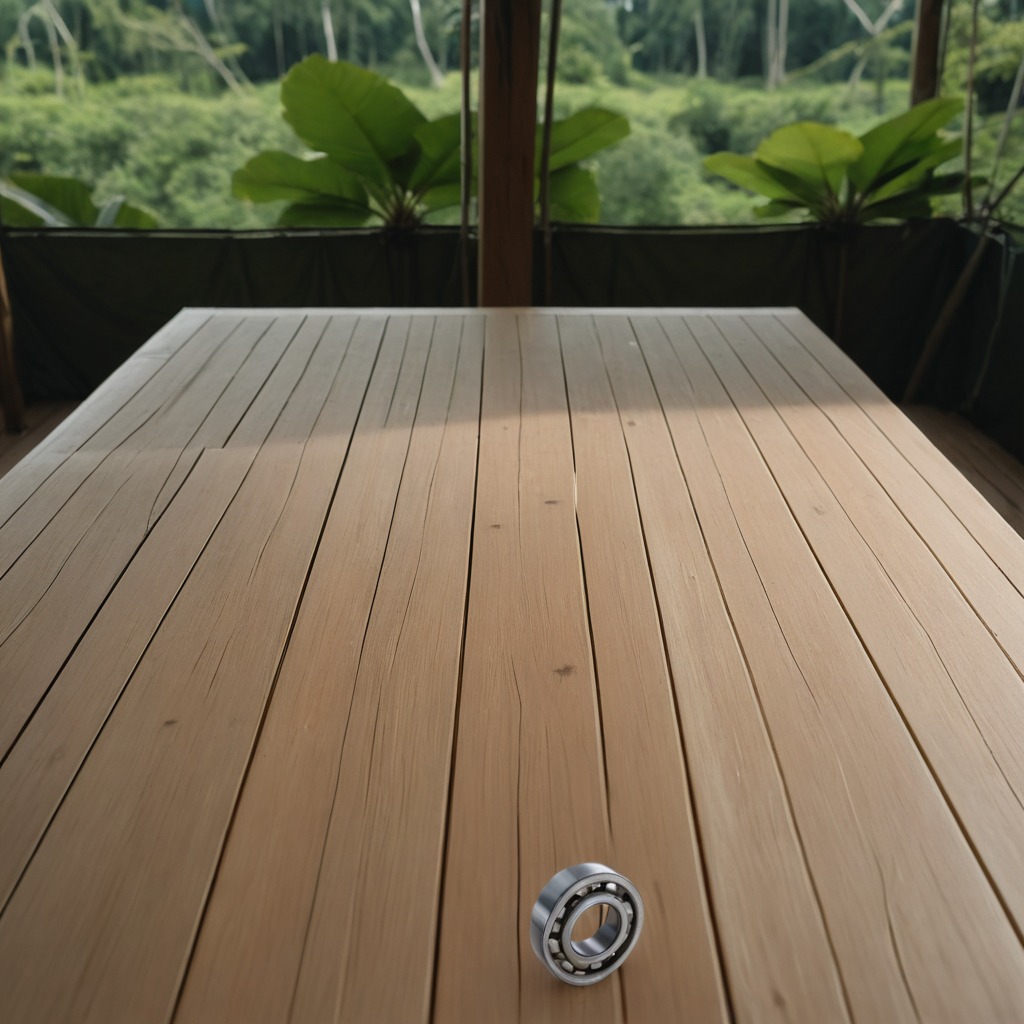
A metal ball bearing is lying on a wooden table inside a jungle field workshop tent.